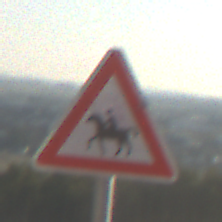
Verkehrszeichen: ReiterRechts
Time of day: MorningAfternoon
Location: Outdoor (Nature)
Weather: PartlyCloudy
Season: NotSpecified
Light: Natural